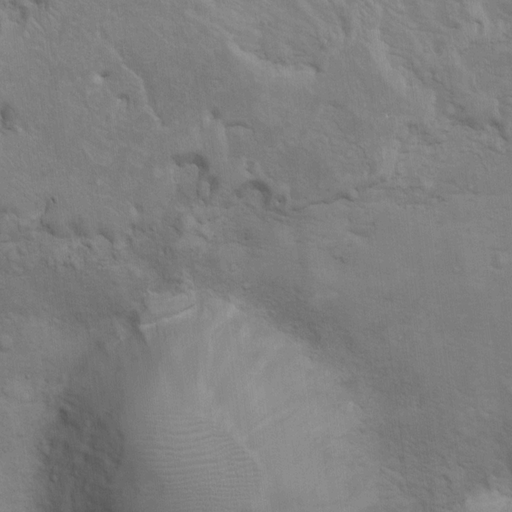
Objects detected: cone